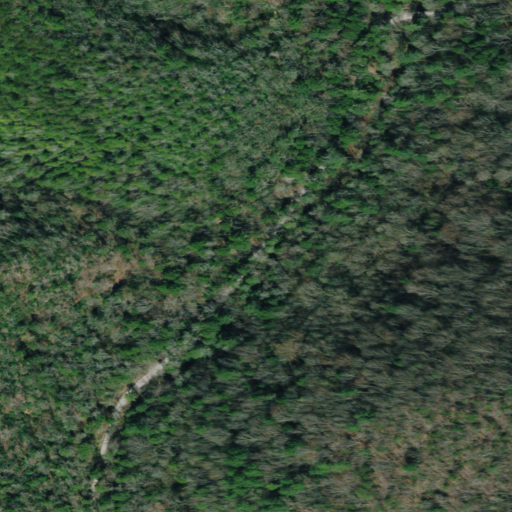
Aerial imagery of valley in Tennessee named Hell Hollow containing mixed forest, evergreen forest, open development, and deciduous forest